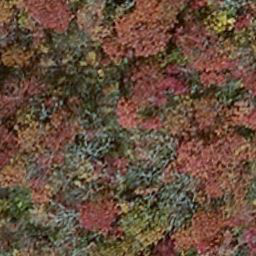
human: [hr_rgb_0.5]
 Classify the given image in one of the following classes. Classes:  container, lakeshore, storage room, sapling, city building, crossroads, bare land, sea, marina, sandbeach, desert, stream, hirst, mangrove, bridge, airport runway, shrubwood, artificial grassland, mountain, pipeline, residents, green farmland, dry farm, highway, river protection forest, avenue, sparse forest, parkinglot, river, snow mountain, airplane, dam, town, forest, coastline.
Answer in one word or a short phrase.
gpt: mangrove